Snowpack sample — Buffalo Mountain, Silverthorne, Colorado, USA (2/22/26, 2:02 PM MST)
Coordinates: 39.622, -106.113
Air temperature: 33 °F
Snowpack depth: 63 cm
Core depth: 10 cm
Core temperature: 32 °F
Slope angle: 11°, slope face: 116°
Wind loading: low
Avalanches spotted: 0
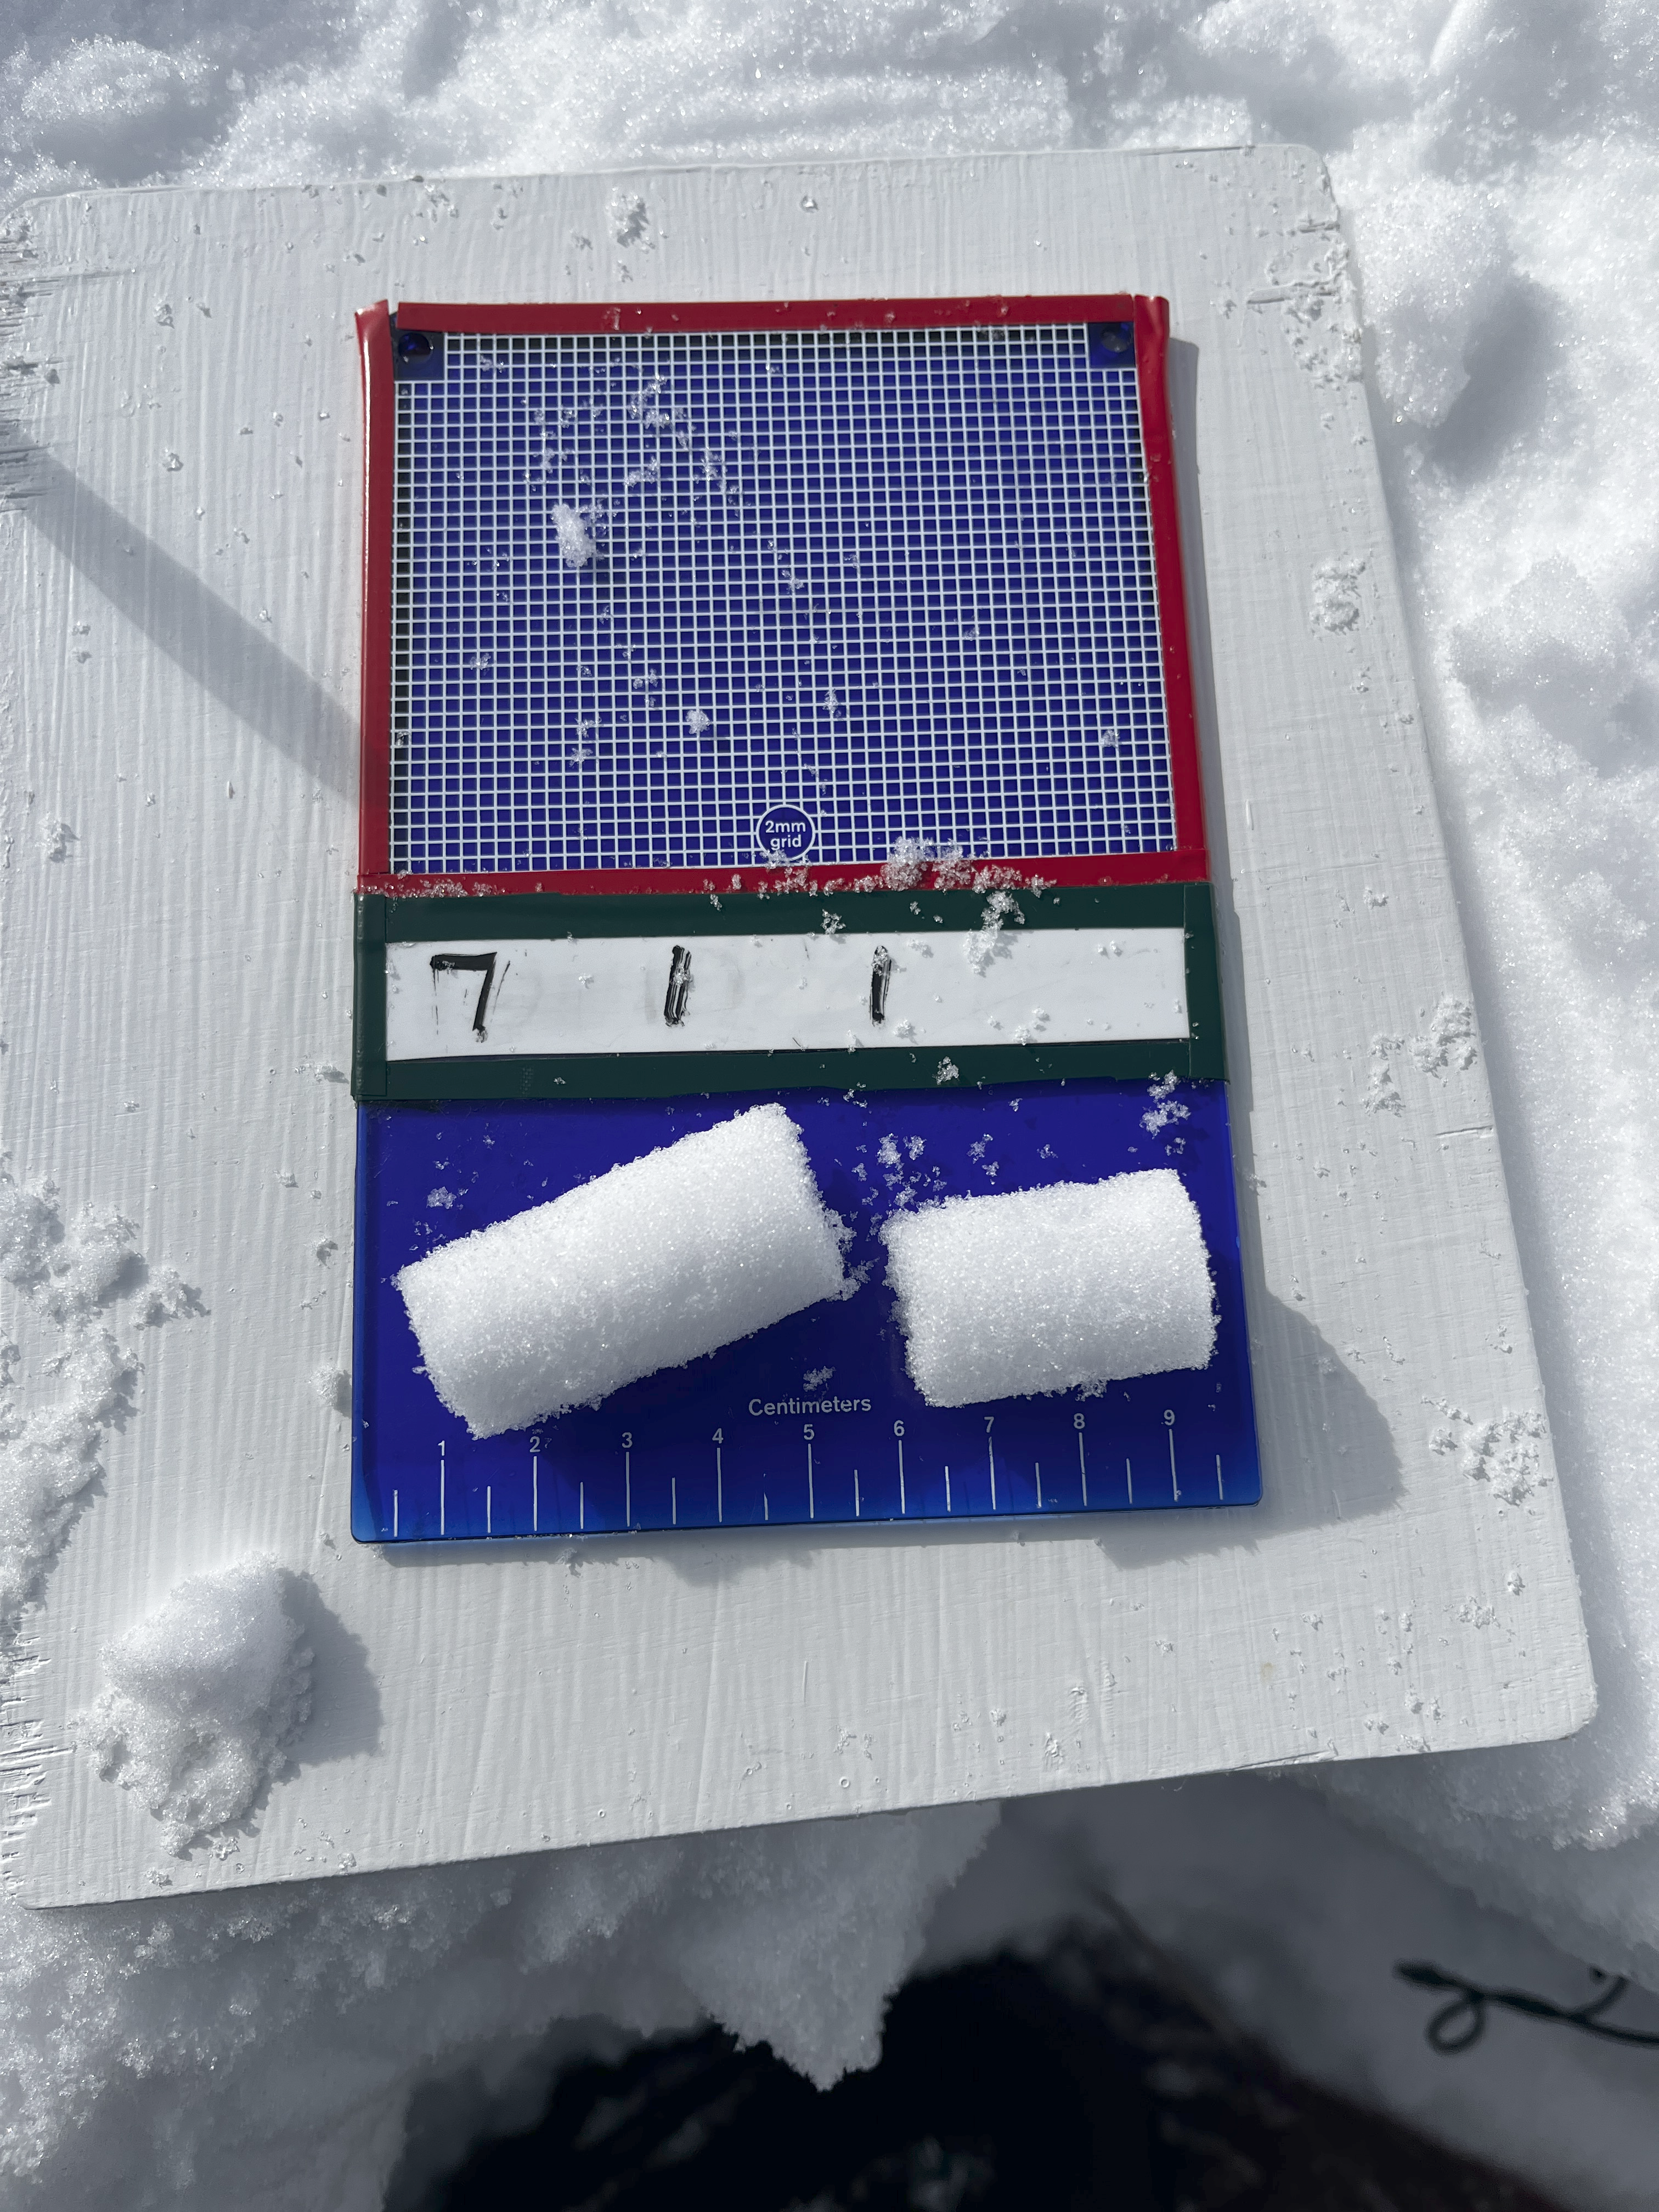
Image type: crystal_card
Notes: In a firebreak similar to site 1, minimal wind loading with no spotted avalanches (not many faces in view though)